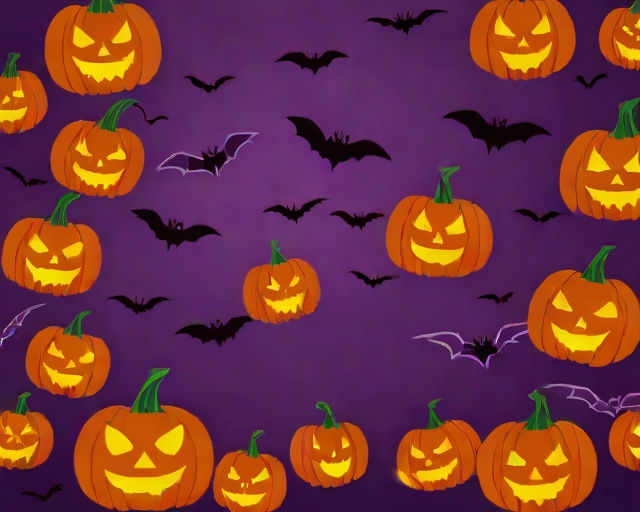
Category: Halloween